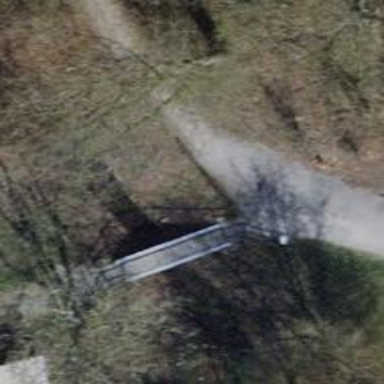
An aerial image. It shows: Footway bridge with unpaved surface.